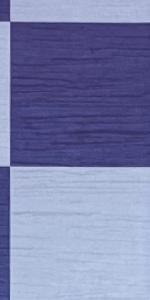
Label: Empty